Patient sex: M
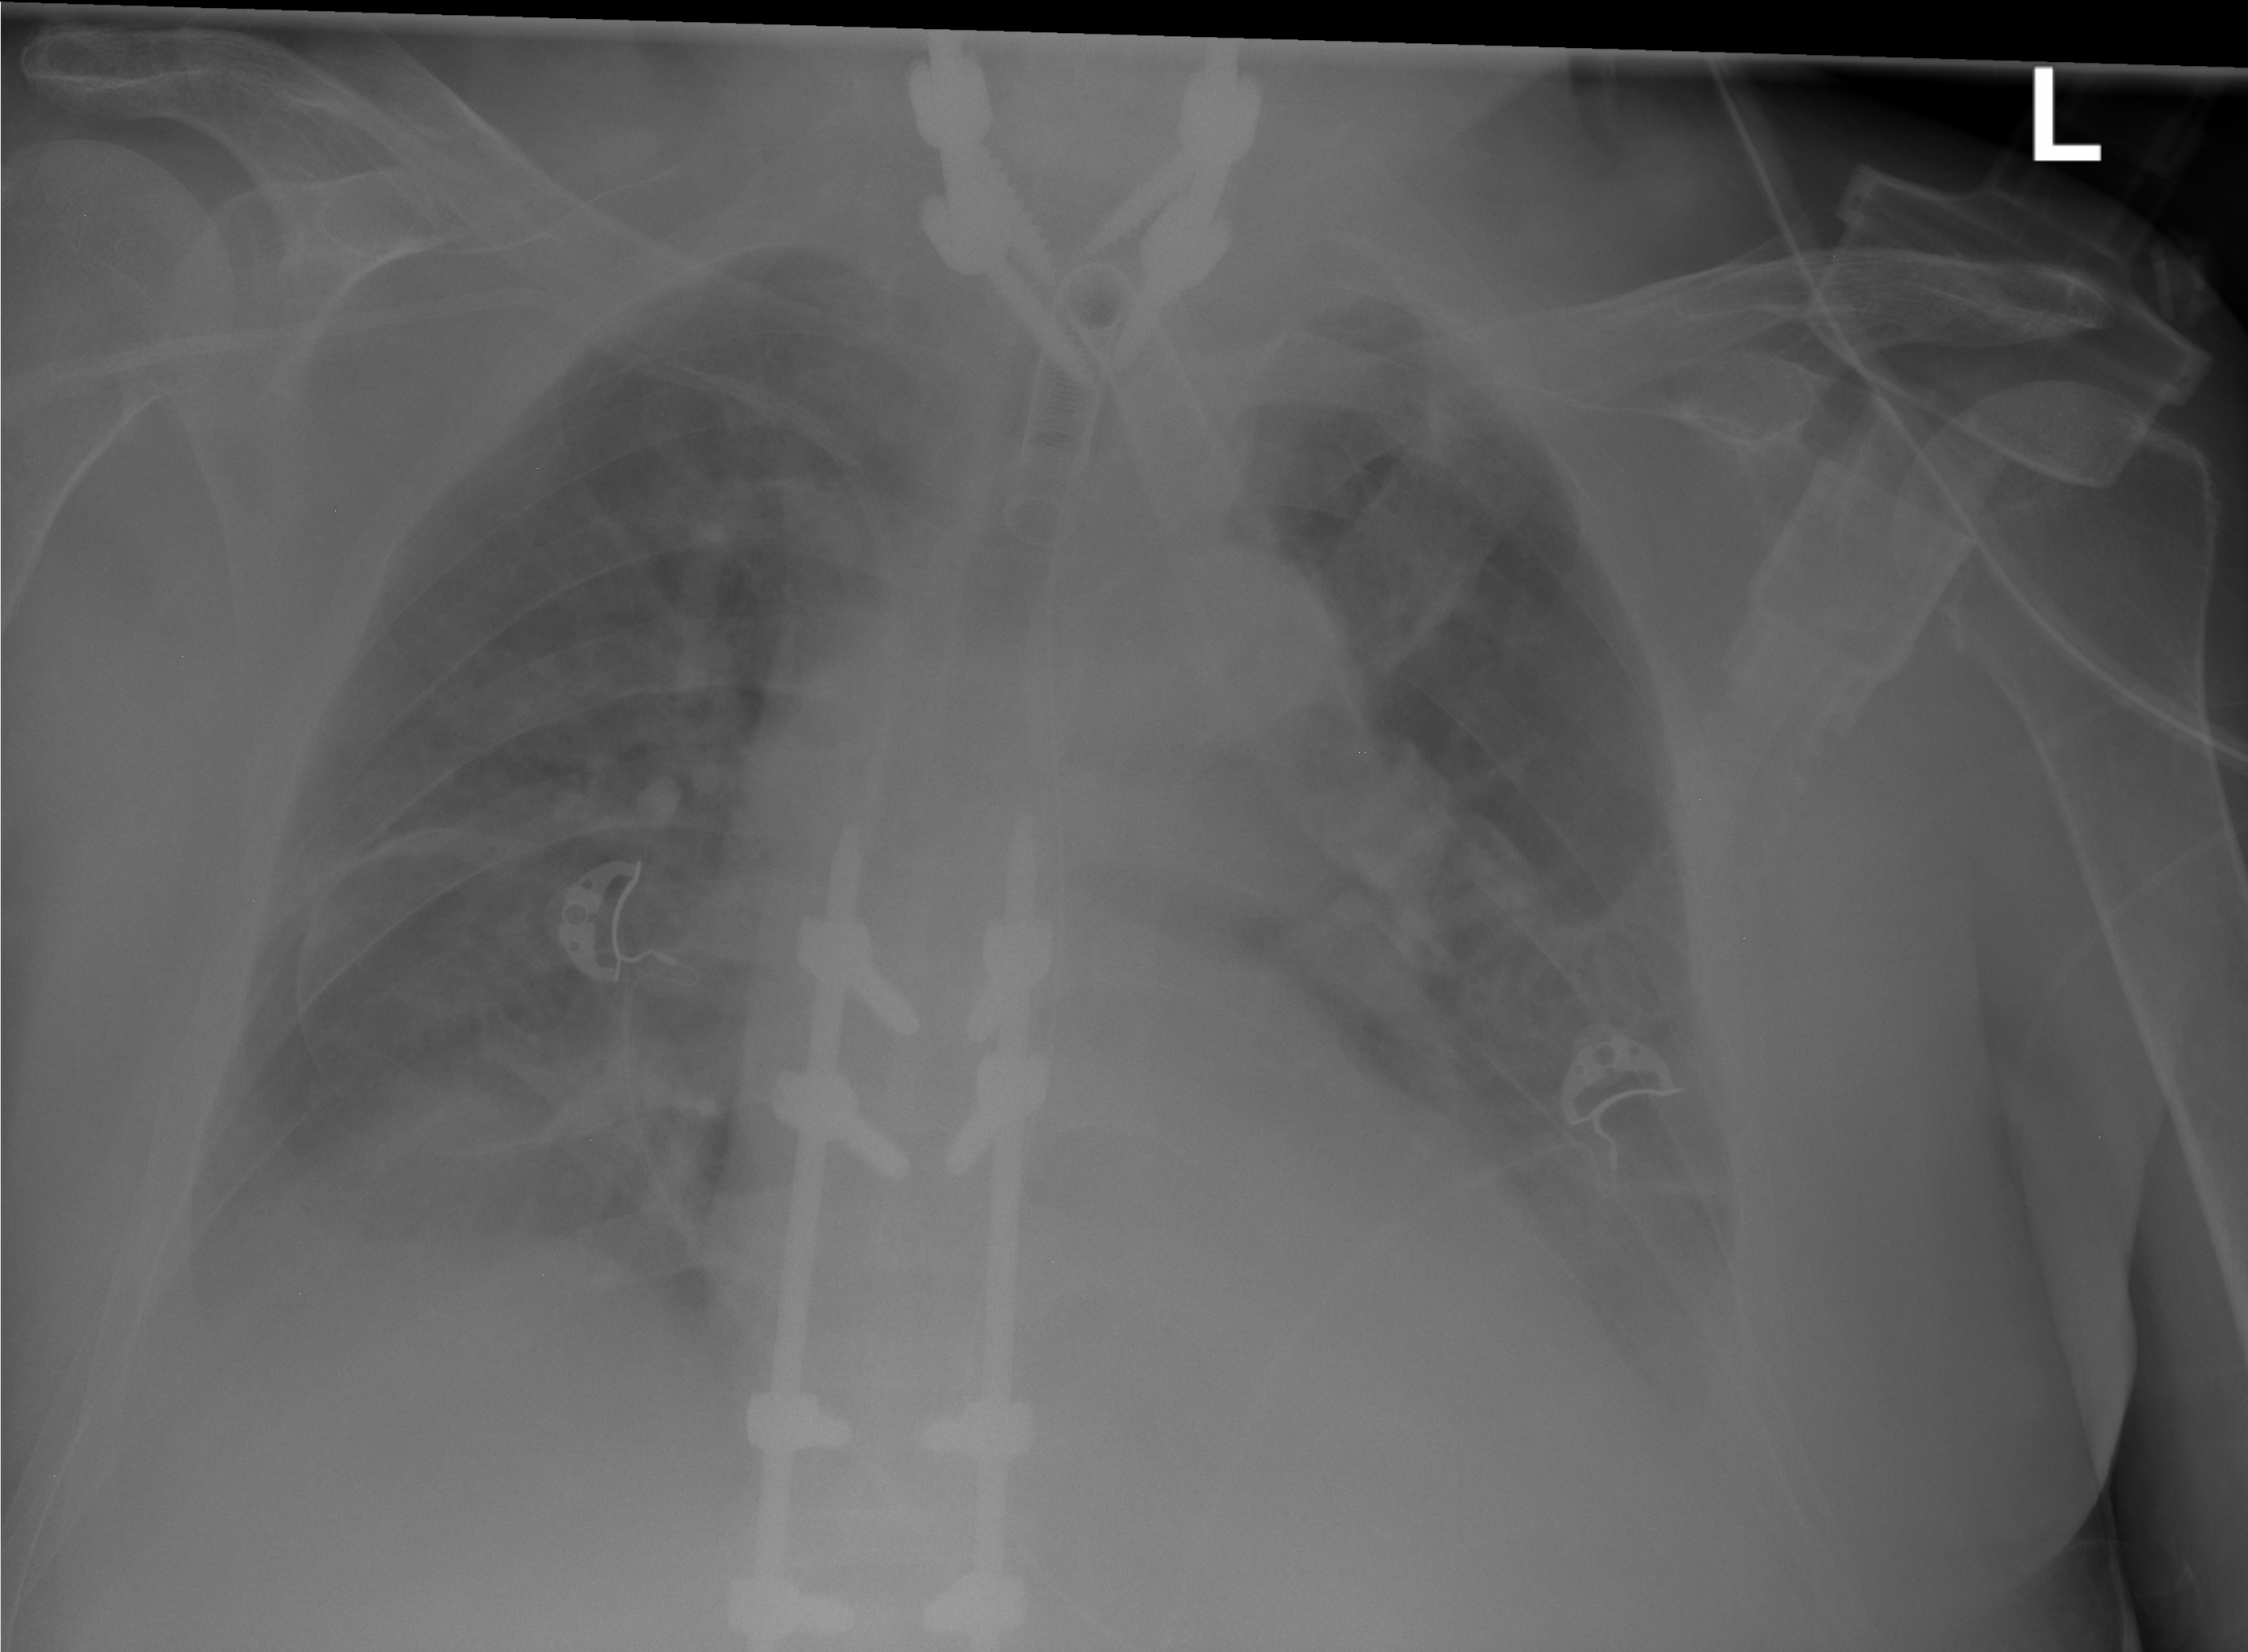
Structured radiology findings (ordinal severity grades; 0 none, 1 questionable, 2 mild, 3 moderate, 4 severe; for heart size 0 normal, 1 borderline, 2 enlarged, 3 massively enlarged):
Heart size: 2
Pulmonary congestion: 3
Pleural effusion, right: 2
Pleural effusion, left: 2
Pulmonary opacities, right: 0
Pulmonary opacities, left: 0
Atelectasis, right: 2
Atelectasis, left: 2